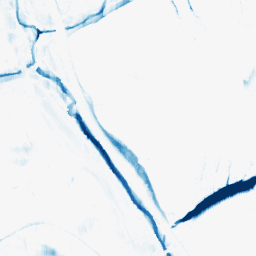
Category: morphological
Decomposition family: morphological_rect
Decomposition parameters: operation: closing
width: 5
height: 20
Upsampling method: quartic
Upsampling parameters: scale: 8
Upsampling scale: 8